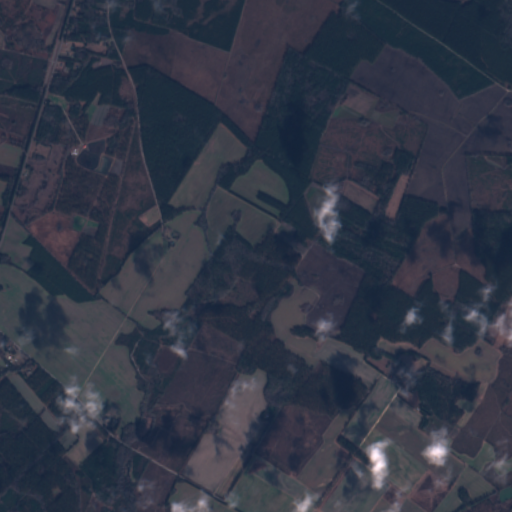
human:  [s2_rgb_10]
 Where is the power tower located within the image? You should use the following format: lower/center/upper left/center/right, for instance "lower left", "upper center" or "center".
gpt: The power tower is located in the lower right of the image.
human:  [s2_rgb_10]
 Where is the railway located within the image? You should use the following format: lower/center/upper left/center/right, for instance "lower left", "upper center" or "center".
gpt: The railway is located in the left of the image.
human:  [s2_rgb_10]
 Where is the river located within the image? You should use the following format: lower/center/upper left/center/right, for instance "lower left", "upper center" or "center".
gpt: The river is located in the left of the image.
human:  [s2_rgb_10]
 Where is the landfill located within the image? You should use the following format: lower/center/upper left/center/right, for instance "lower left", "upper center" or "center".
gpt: There is no landfill in the image.